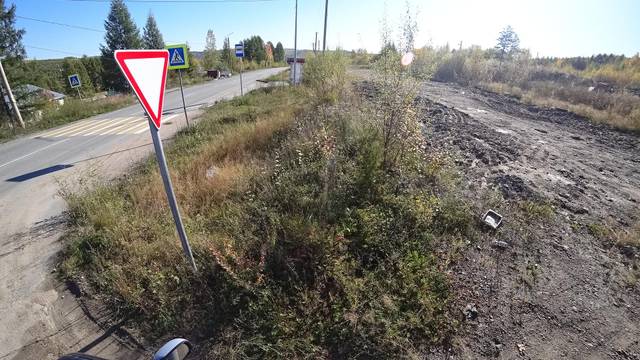
Region: Russia
Coordinates: 55.165, 124.733